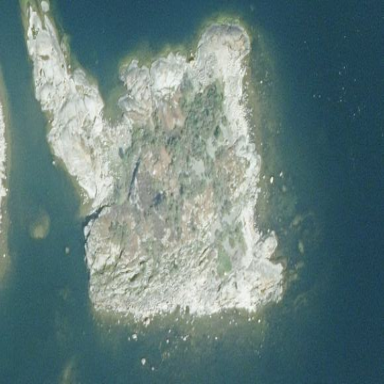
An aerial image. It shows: Island with natural coastline.